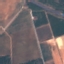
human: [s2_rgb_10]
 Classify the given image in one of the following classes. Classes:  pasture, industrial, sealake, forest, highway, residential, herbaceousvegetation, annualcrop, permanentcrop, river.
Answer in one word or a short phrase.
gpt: PermanentCrop